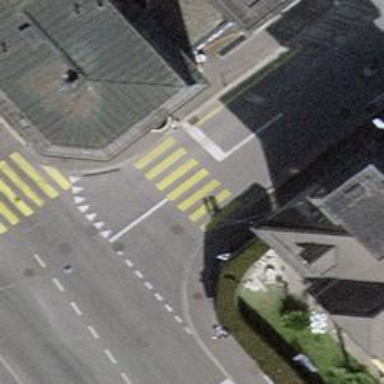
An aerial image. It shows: Road with traffic signals.